Field crop: maize
Growth stage: 2
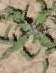
Species: atriplex